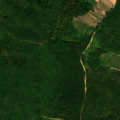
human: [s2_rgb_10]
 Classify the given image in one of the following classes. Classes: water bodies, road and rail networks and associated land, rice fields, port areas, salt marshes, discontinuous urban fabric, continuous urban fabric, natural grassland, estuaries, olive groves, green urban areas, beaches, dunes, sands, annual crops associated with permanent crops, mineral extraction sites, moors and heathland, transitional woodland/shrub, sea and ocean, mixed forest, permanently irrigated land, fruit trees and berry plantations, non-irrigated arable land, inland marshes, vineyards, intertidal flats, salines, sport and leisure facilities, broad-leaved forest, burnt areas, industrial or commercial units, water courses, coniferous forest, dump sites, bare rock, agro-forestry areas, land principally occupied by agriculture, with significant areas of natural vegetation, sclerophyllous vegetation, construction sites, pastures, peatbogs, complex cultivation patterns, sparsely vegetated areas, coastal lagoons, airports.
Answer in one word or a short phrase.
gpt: complex cultivation patterns, broad-leaved forest, transitional woodland/shrub